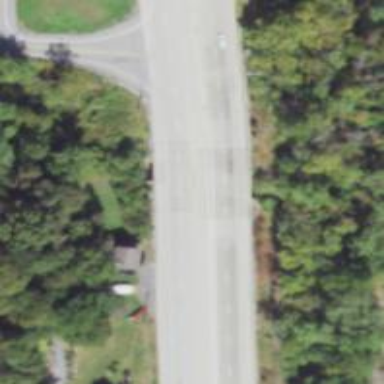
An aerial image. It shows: Trunk highway with expressway features.